Aerial crown-view tile of a tropical tree (Barro Colorado Island, Panama), acquired 20250715:
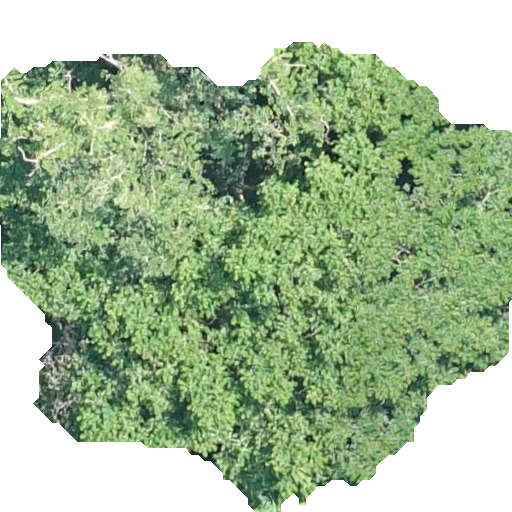
Species: Trattinnickia aspera
GBIF accepted scientific name: Trattinnickia aspera
Crown area: 274.345 m²